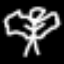
Label: angel